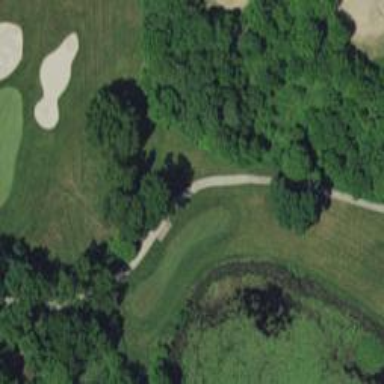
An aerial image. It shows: Golf tee on grassy land.